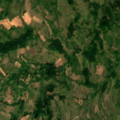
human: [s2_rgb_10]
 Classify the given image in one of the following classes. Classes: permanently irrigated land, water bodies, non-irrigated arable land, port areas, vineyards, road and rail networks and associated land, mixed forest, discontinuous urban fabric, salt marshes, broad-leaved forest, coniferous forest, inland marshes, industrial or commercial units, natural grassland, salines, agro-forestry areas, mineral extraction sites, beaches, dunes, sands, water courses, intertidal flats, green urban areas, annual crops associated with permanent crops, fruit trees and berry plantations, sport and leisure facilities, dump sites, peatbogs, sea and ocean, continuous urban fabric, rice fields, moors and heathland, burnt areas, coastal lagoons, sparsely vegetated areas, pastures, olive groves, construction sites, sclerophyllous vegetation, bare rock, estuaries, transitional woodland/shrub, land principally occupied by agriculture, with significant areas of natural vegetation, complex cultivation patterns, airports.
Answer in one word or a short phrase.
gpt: complex cultivation patterns, land principally occupied by agriculture, with significant areas of natural vegetation, transitional woodland/shrub